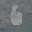
Label: 6